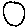
Label: circle